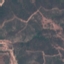
Land use / land cover: HerbaceousVegetation